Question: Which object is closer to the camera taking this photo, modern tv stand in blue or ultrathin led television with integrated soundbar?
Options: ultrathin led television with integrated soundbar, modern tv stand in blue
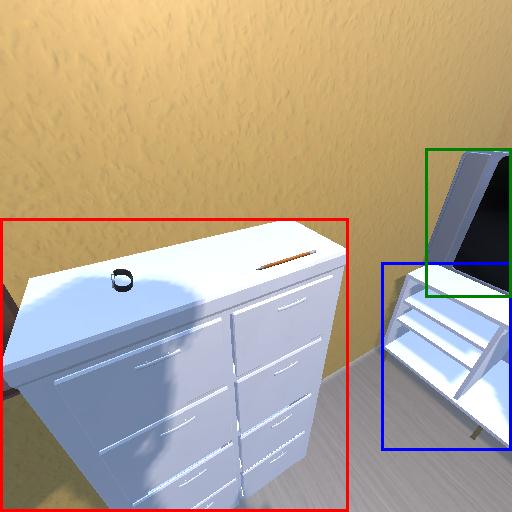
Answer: ultrathin led television with integrated soundbar